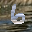
Label: 6